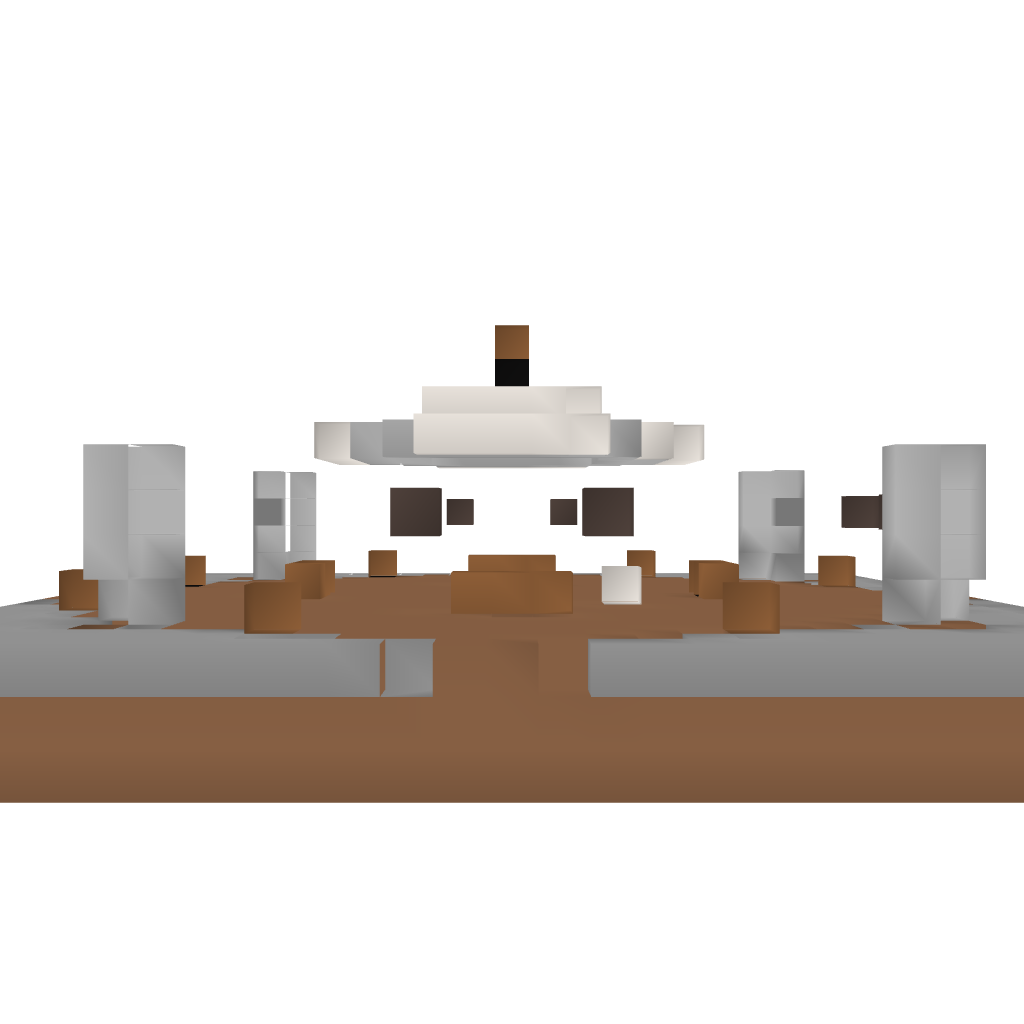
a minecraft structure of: Small HUB